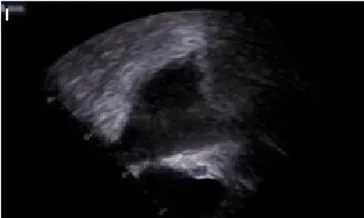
(I) Day 235, the heterogeneous hypoechoic mass (6.18*4.07 mm) in the atrial septum.
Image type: radiology (ultrasound)